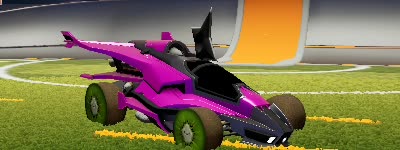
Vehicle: aftershock